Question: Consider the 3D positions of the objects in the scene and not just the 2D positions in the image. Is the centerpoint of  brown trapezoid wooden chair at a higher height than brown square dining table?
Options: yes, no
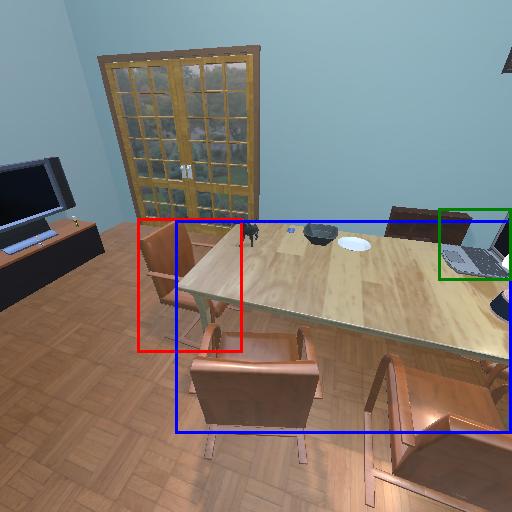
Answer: yes